Aerial crown-view tile of a tropical tree (Barro Colorado Island, Panama), acquired 20250124:
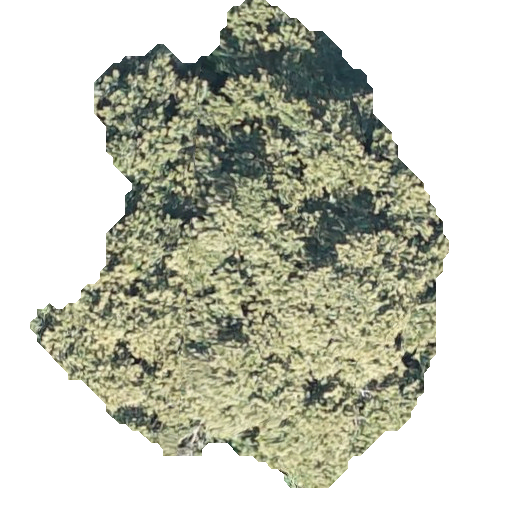
Species: Luehea seemannii
GBIF accepted scientific name: Luehea seemannii
Crown area: 194.249 m²